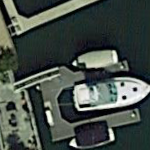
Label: Civil_yacht